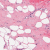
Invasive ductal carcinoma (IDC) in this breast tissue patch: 0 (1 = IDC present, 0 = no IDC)